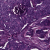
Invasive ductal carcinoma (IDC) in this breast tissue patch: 0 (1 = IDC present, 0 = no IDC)